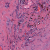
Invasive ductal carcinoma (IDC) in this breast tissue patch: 0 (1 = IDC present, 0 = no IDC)